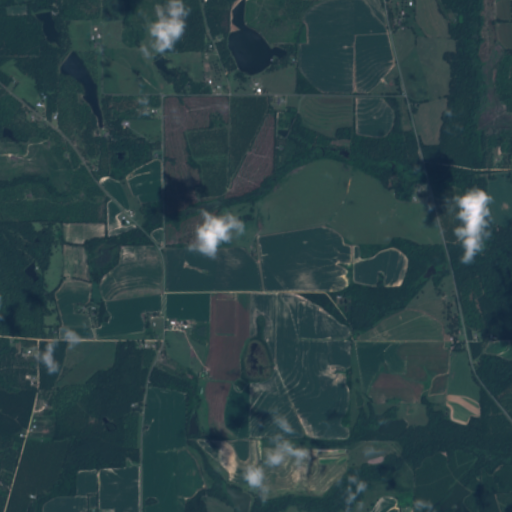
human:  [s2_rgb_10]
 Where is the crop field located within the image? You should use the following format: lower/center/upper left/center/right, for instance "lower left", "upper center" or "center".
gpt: The crop field is located in the upper right of the image.
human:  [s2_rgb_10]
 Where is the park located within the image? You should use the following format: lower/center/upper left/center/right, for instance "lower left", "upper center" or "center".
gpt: The park is located in the upper center of the image.
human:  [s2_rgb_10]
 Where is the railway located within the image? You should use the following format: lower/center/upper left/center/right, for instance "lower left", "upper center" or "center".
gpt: The railway is located in the lower of the image.
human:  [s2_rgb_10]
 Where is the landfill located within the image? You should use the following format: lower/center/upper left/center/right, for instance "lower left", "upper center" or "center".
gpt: There is no landfill in the image.